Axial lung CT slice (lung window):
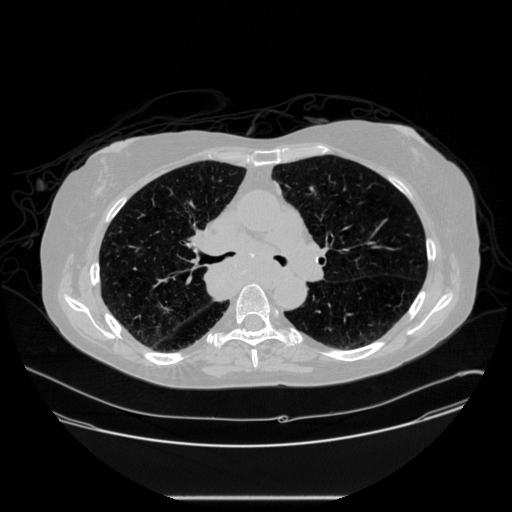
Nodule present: no